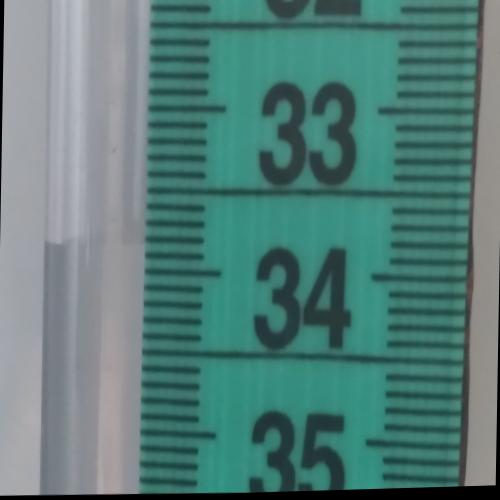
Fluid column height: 33.9 cm